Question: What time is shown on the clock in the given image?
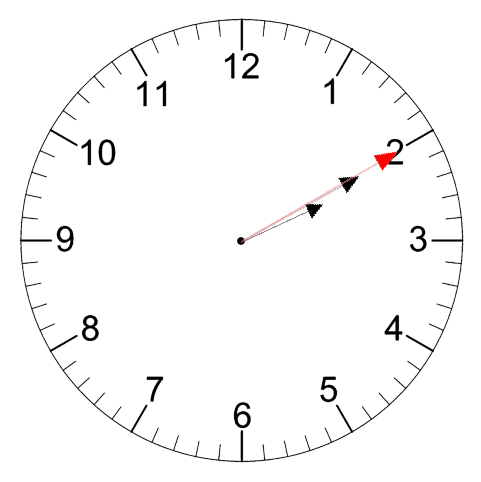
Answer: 02:10:10